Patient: sex F, age 46
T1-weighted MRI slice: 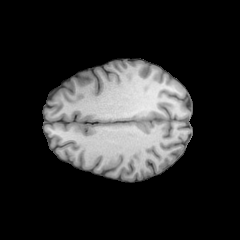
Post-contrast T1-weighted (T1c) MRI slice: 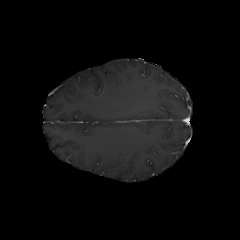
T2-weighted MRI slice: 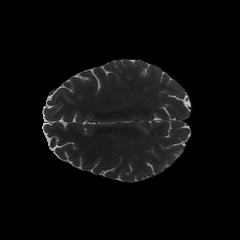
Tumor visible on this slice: no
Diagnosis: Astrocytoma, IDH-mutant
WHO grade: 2